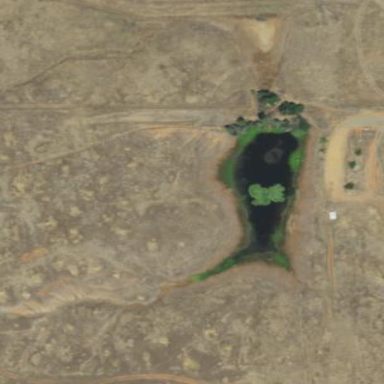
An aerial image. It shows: Pond surrounded by natural water.